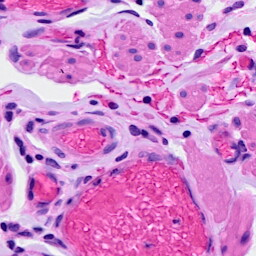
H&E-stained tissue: Ovarian